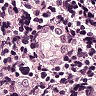
Metastatic tissue present: no